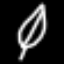
Label: leaf